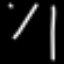
Label: line